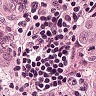
Metastatic tissue present: yes